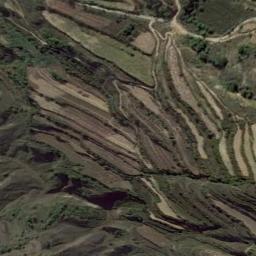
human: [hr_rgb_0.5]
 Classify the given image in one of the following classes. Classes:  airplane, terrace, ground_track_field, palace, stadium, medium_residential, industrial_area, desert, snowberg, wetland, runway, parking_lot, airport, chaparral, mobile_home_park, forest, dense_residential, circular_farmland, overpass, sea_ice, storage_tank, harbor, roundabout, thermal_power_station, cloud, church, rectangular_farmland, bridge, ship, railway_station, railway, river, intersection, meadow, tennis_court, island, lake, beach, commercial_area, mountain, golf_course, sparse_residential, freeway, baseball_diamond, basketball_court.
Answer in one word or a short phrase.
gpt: terrace